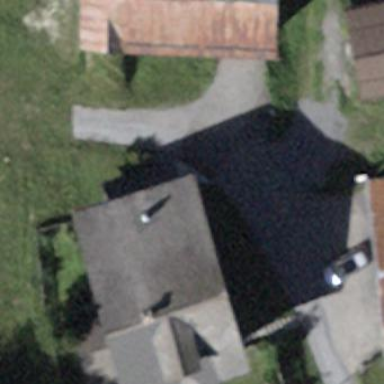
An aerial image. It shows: Building with tile roof.